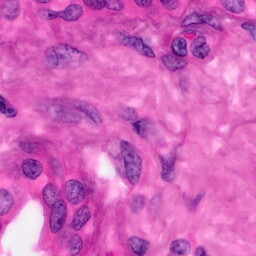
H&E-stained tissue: Pancreatic